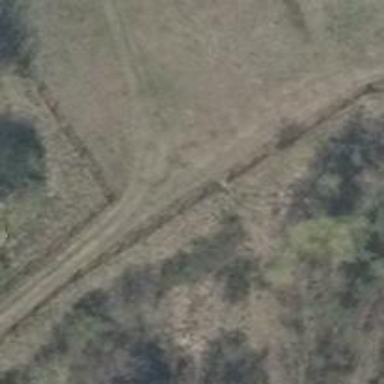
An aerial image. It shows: Grass track road with grade 5 tracktype.